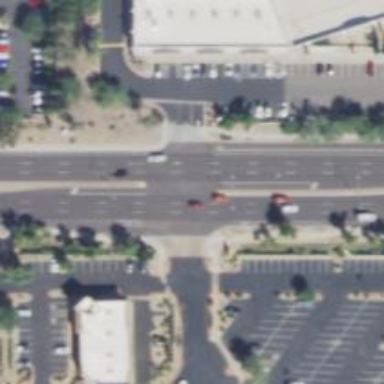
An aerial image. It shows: Secondary link road with asphalt surface.